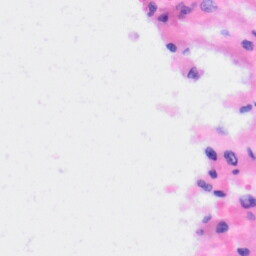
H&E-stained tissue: Liver